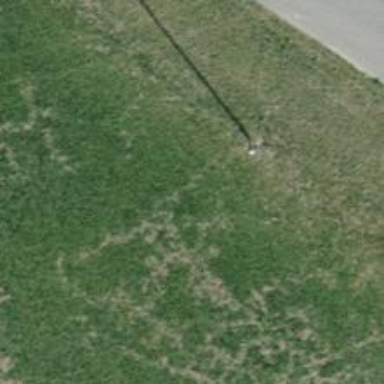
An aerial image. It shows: Straight power pole with straightforward line management.